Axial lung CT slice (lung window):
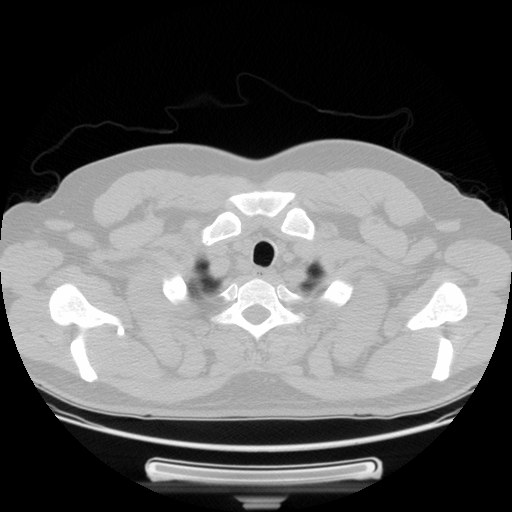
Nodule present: no